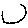
Label: hexagon